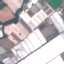
Land use / land cover class: Industrial